Interaction volume radius: 10 \u00c5
Interaction volume height: 20 \u00c5
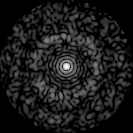
Disorder parameter: 0.829